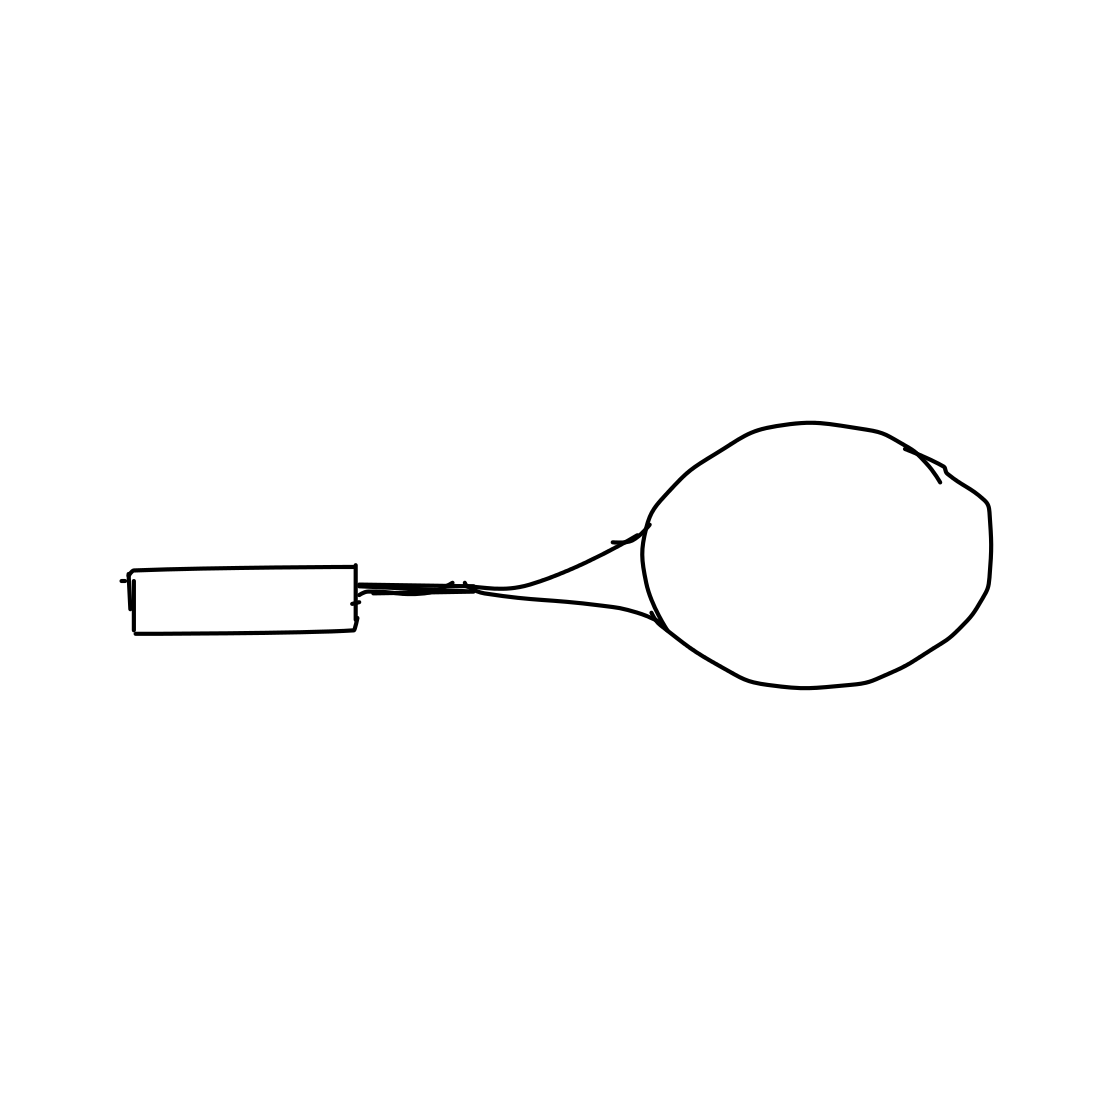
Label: tennis-racket